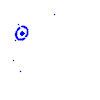
Particle: proton